Field crop: maize
Growth stage: 2
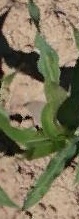
Species: maize